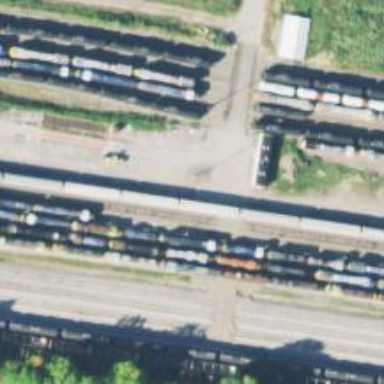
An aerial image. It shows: Railway level crossing.